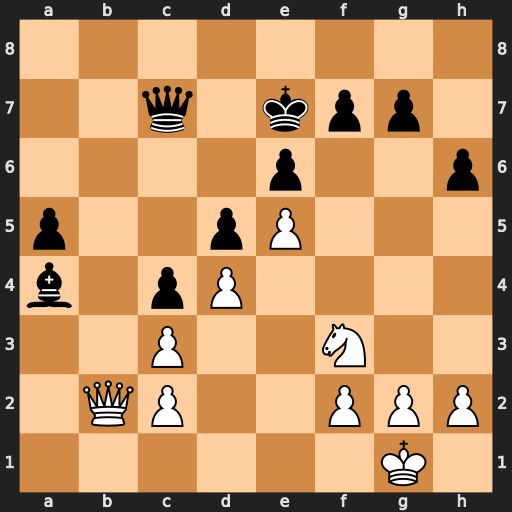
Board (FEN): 8/2q1kpp1/4p2p/p2pP3/b1pP4/2P2N2/1QP2PPP/6K1
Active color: w
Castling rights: -
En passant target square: -
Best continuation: Qa3+ Ke8 Qxa4+